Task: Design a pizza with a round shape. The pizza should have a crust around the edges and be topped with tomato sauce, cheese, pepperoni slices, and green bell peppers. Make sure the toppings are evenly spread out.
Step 204:
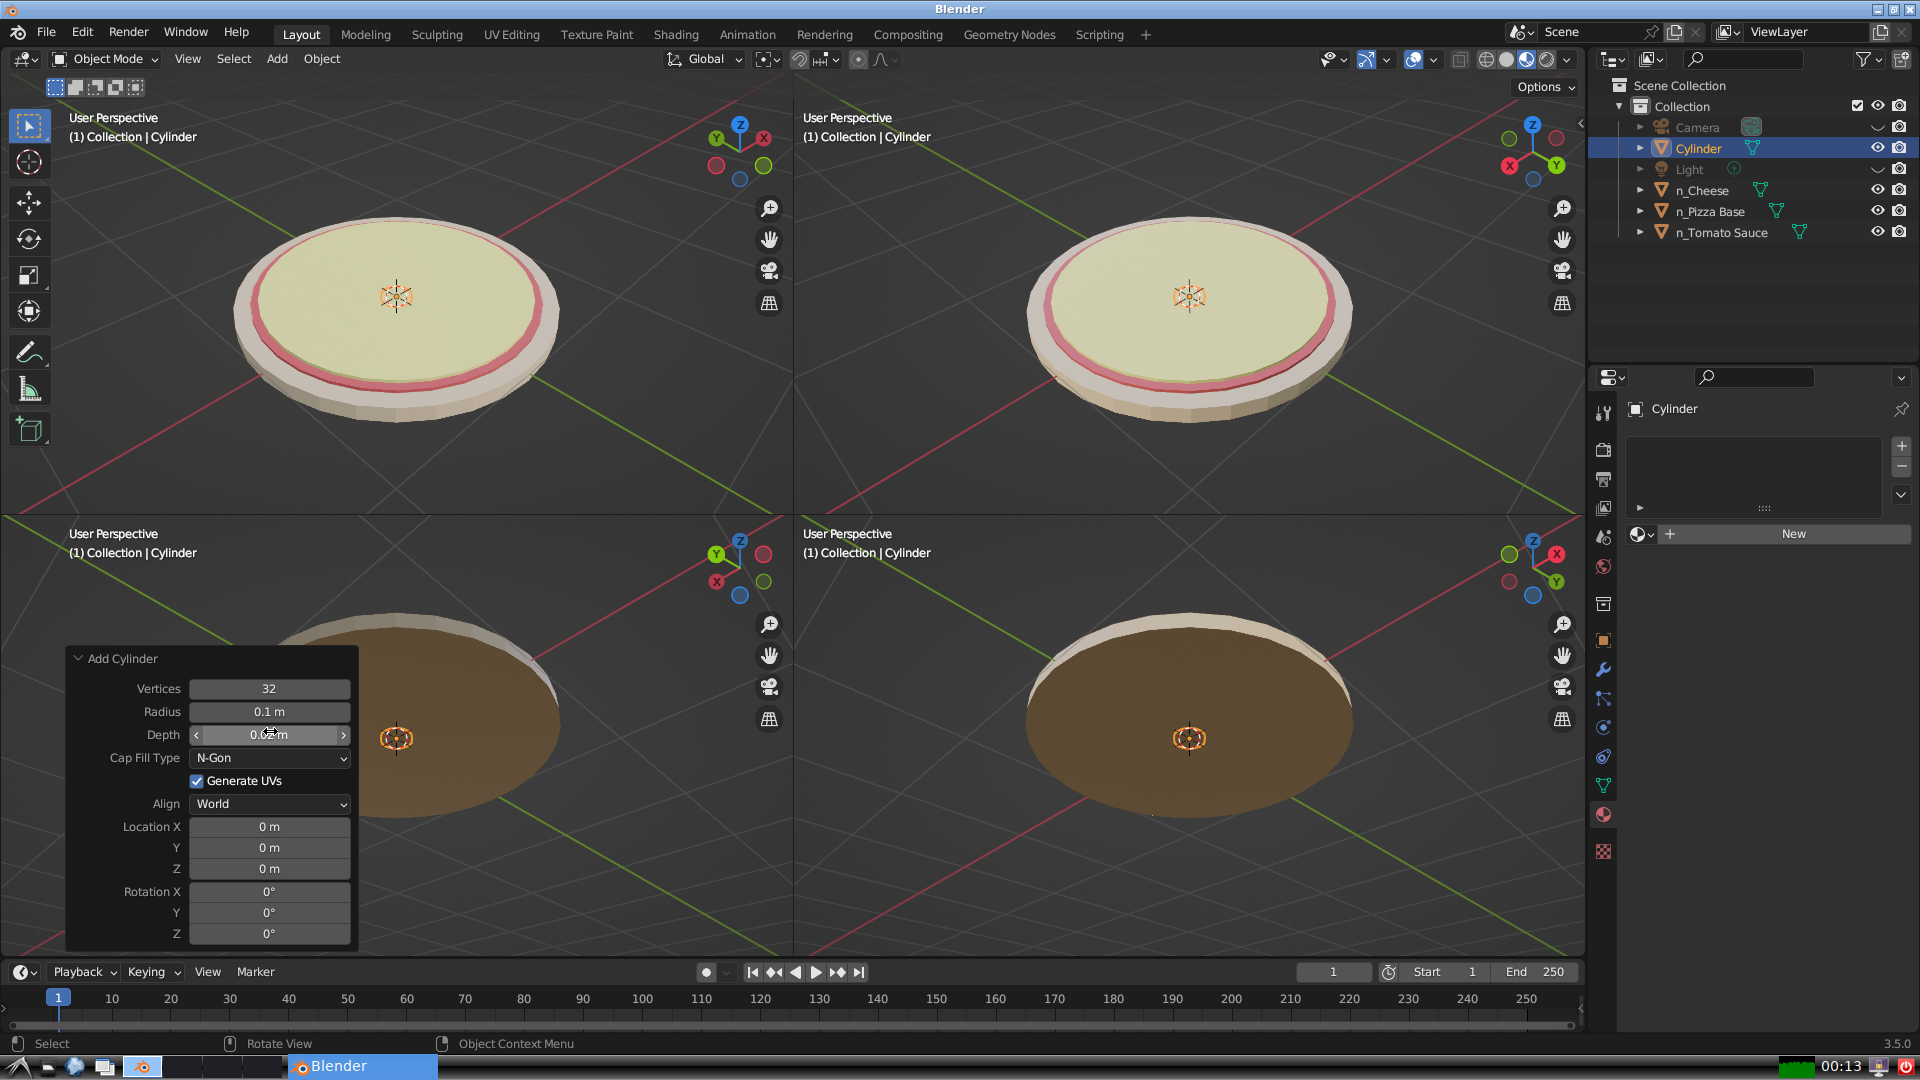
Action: {"mouse_move": [270, 824]}